Chest X-ray. View position: AP
Patient age: 42
Patient sex: F
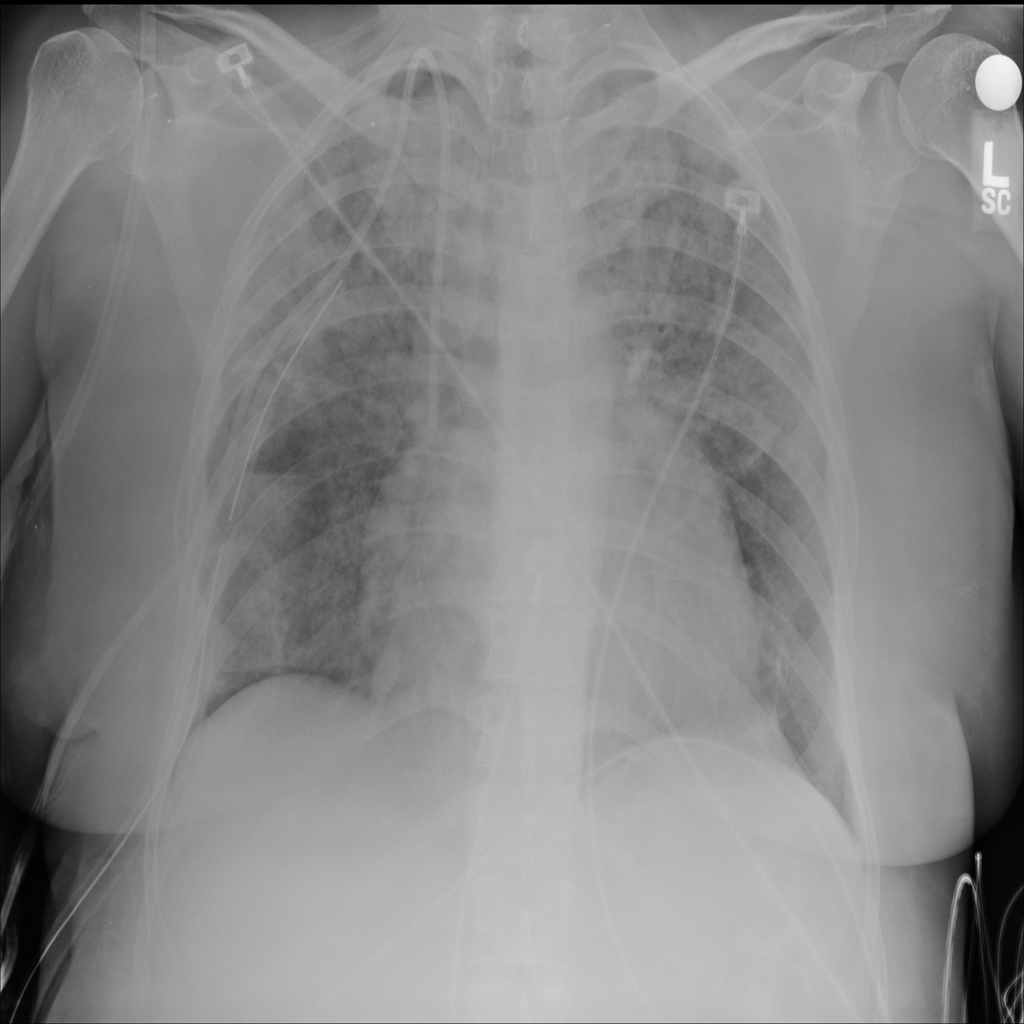
Finding: Pneumothorax